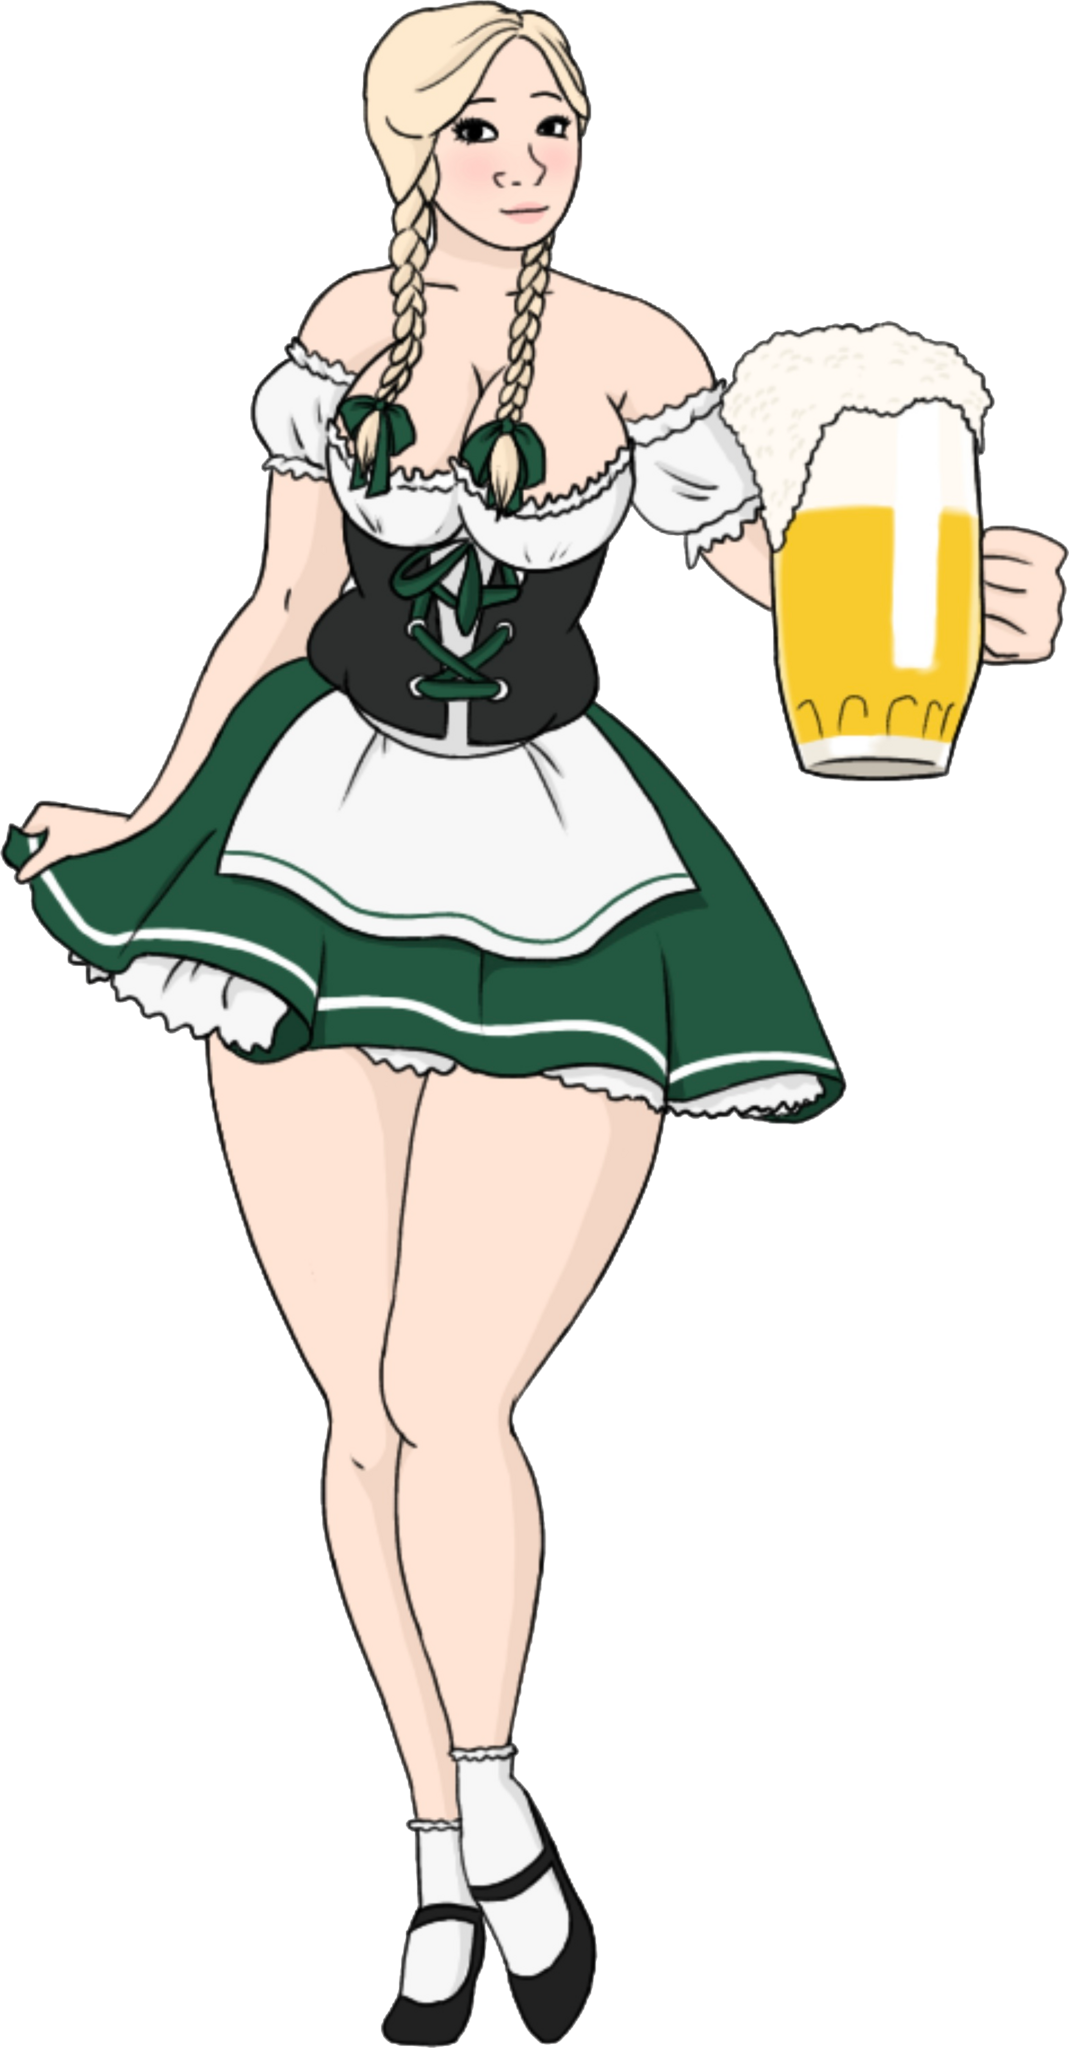
Label: 5_Trad_Wife